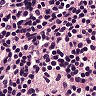
Metastatic tissue present: no